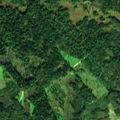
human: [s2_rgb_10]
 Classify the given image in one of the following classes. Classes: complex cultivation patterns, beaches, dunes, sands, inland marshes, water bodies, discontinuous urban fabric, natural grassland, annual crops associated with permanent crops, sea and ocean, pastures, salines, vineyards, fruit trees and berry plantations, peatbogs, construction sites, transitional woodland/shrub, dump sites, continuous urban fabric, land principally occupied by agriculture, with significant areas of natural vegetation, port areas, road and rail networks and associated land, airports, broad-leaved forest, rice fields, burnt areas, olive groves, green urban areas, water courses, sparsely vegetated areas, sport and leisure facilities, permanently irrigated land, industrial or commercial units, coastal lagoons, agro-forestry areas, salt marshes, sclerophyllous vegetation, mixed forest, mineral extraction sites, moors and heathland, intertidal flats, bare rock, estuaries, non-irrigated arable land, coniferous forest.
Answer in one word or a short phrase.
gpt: pastures, land principally occupied by agriculture, with significant areas of natural vegetation, broad-leaved forest, transitional woodland/shrub